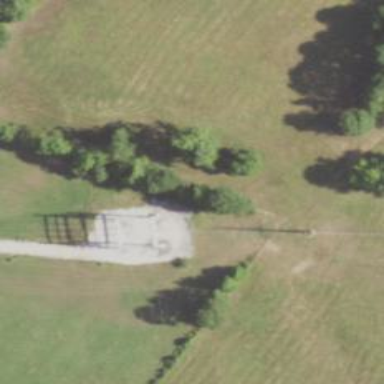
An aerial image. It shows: Switch tower for power distribution.